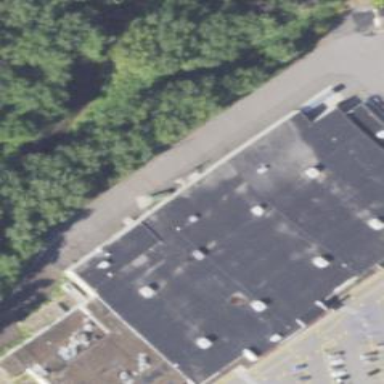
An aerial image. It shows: Commercial building.